Question: I have an app right now that has a table view with multiple cells that were loaded from an array. I delimited the text in a text view to separate the text into components that then were added to an array. From there I set the text label of each cell to each component in the array. So I have something that looks like this...

And I want to be able to select a cell and it highlights the cell, then I want to be able to click one of the buttons on the right. When I click a button it takes the text label of that cell and stores it in an array as a component.
I don't know how I would go about writing the code for "take the text label of the selected cell and store it as a component." Is there a way to detect if the cell is selected?
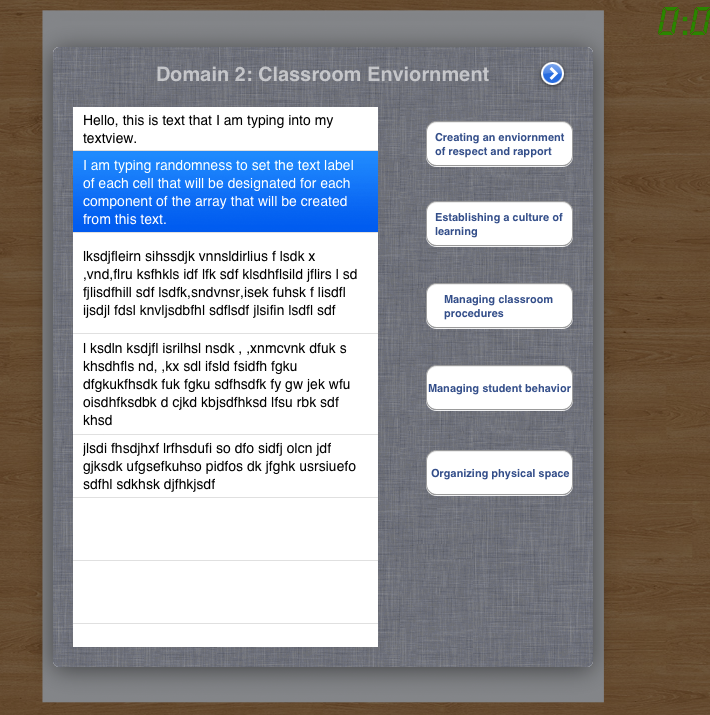
Answer: You'll want to use a 'NSMutableArray' to achieve this because you can add and remove objects from it on the fly:
'''
- (void)viewDidLoad
{
[super viewDidLoad];
myMutableArray = [[NSMutableArray alloc] init];
}
- (void)myButtonClicked
{
NSMutableArray *myMutableArray;
UITableViewCell *cell = [self.tableView cellForRowAtIndexPath:[self.tableView indexPathForSelectedRow]];
if ([myMutableArray containsObject:cell.textLabel.text]) {
[myMutableArray removeObject:cell.textLabel.text];
}else{
[myMutableArray addObject:cell.textLabel.text];
}
}
'''